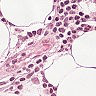
Metastatic tissue present: no